Interaction volume radius: 5 \u00c5
Interaction volume height: 50 \u00c5
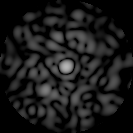
Disorder parameter: 0.8092